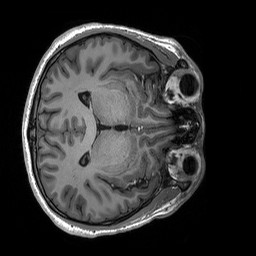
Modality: T1w
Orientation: axial
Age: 20
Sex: male
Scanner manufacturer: siemens
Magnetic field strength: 3 T
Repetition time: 2.53 s
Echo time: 0.00227 s